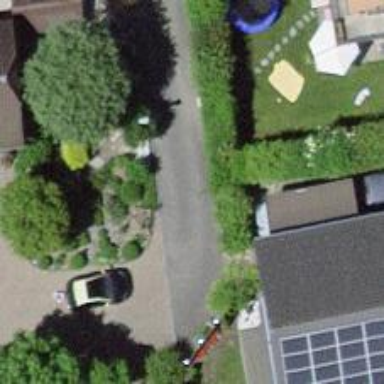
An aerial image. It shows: Hedge acting as barrier.